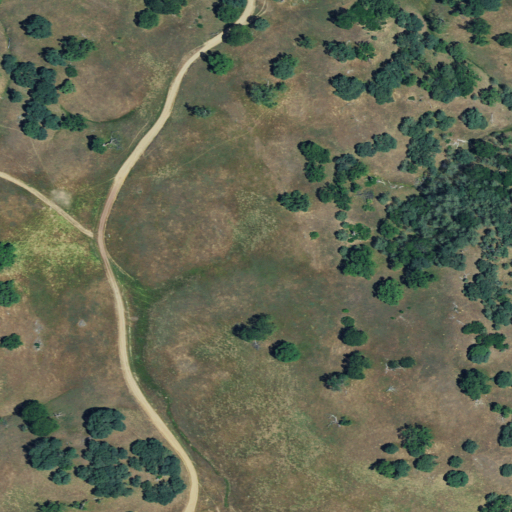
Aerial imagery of plain(s) in California named Rodeo Flat containing shrub, grassland, mixed forest, and evergreen forest